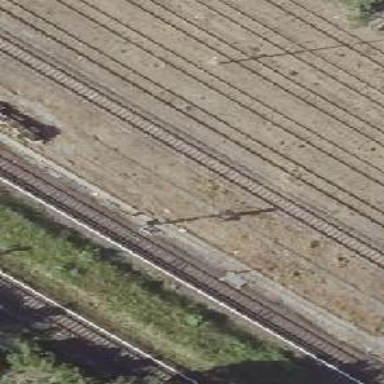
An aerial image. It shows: Railway signal.